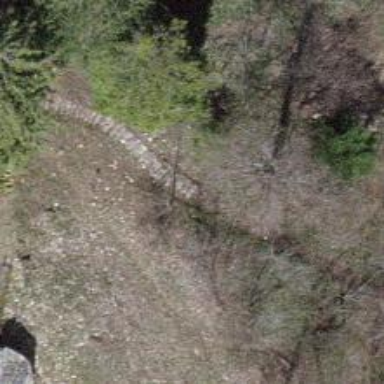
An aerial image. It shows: Road with steps.